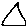
Label: triangle